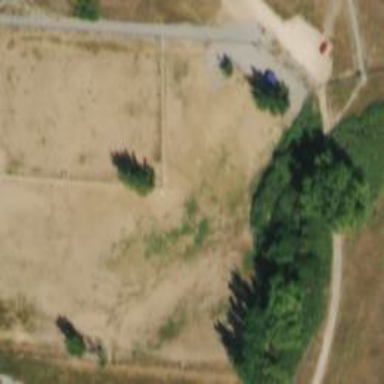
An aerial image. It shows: Fenced dog park for leisure activities on land.